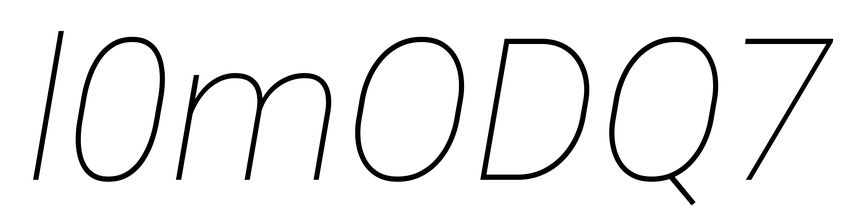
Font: Roboto-Italic_Thin_Italic